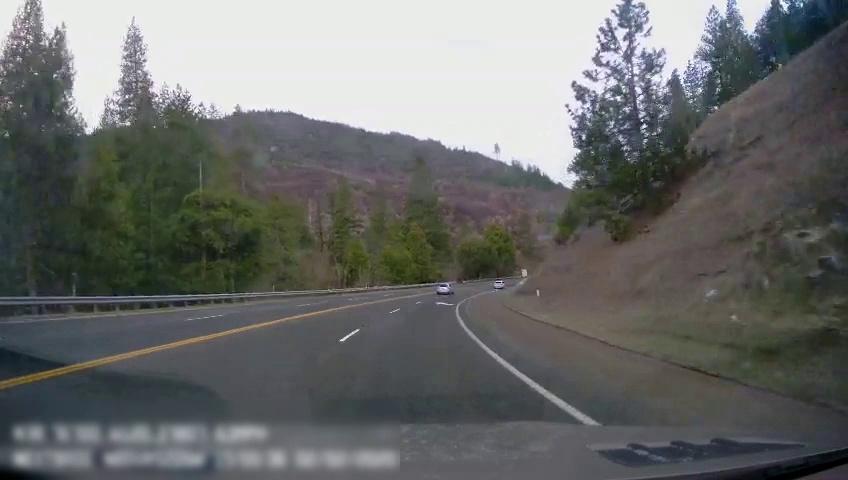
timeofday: Day
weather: Sunny
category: Drivable Space
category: Vehicles | Car
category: Vehicles | SUV
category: Lanes | Current Lane
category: Lanes | Current Lane
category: Lanes | Alternate Lane
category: Lanes | Alternate Lane
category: Lanes | Alternate Lane